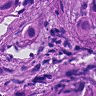
Metastatic tissue present: yes